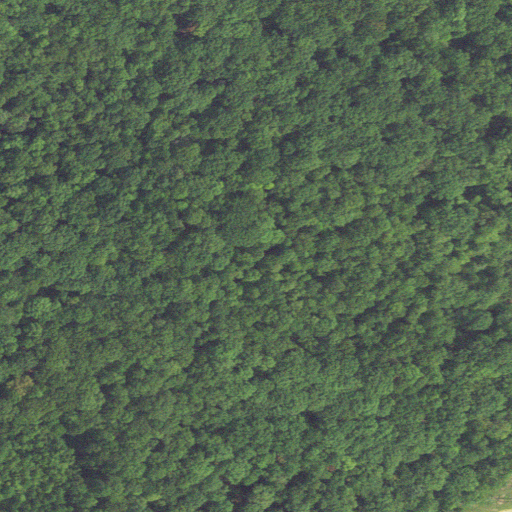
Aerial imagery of mountain in Virginia named Ivy Hill containing deciduous forest, mixed forest, woody wetlands, and herbaceous wetlands